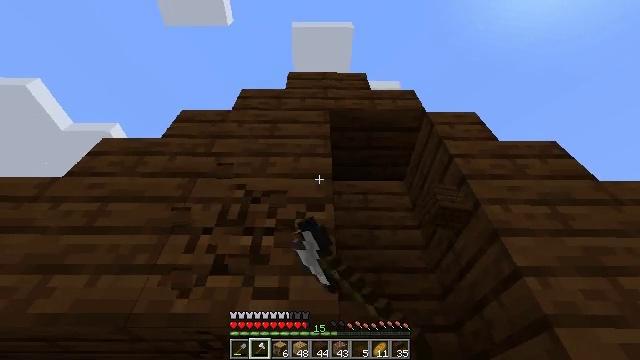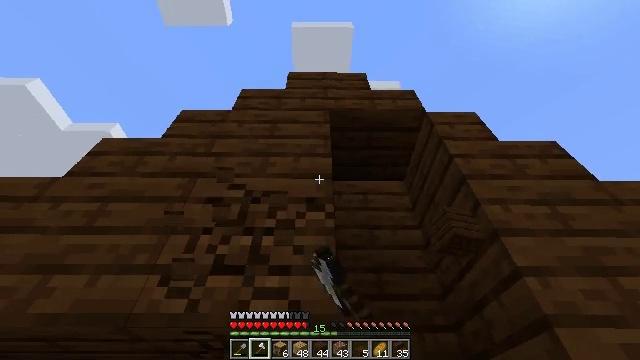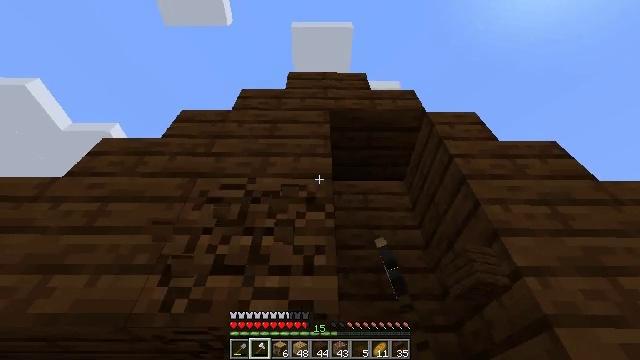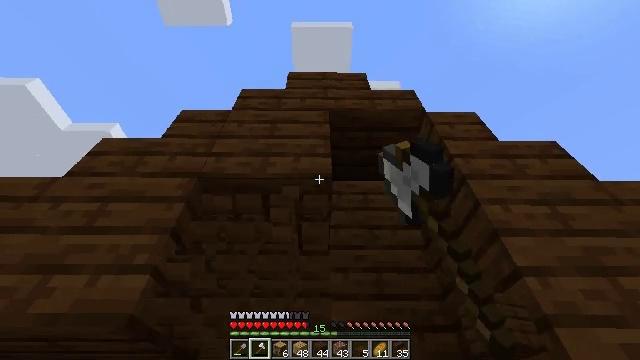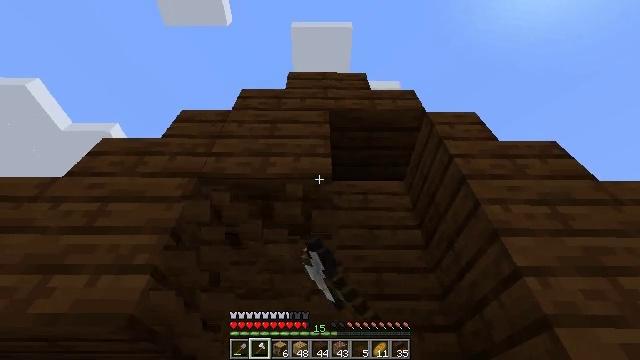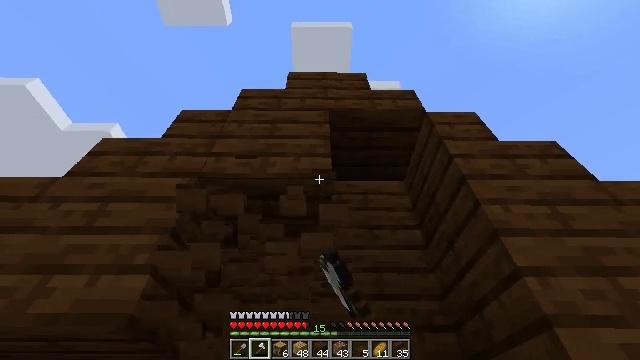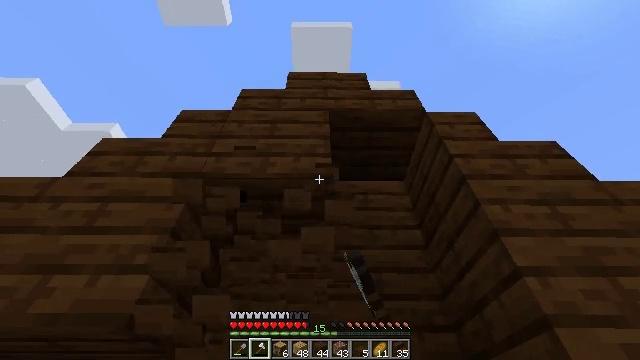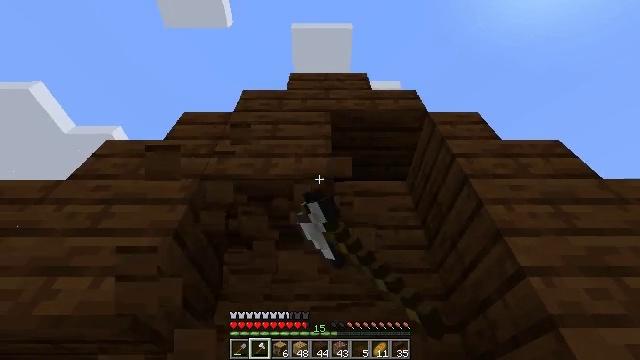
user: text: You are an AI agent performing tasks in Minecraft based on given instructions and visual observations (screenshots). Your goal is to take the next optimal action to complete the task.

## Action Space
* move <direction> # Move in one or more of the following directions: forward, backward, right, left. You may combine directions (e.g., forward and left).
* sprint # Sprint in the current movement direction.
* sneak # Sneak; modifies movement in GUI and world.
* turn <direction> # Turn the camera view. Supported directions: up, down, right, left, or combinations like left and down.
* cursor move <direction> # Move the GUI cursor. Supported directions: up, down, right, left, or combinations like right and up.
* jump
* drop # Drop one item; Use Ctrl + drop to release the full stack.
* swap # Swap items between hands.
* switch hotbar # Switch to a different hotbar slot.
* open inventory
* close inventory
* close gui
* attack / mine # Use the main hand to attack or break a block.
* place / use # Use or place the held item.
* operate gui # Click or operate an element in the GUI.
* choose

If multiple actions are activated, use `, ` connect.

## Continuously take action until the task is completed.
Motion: motion action
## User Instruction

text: Attack the dark oak planks to recycle them.
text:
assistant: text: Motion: attack / mine
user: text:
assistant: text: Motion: attack / mine
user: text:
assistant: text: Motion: attack / mine
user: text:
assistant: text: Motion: attack / mine
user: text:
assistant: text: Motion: attack / mine
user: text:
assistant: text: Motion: attack / mine
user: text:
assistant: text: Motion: attack / mine
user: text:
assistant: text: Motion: attack / mine